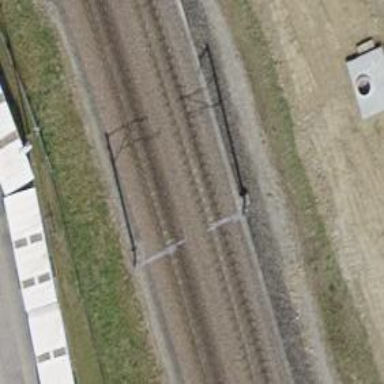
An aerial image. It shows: Narrow-gauge railway track with 1 electrified contact line.